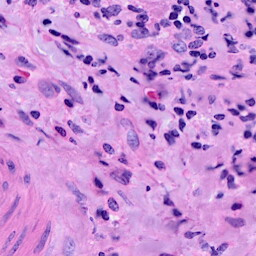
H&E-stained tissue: Breast